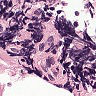
Metastatic tissue present: no